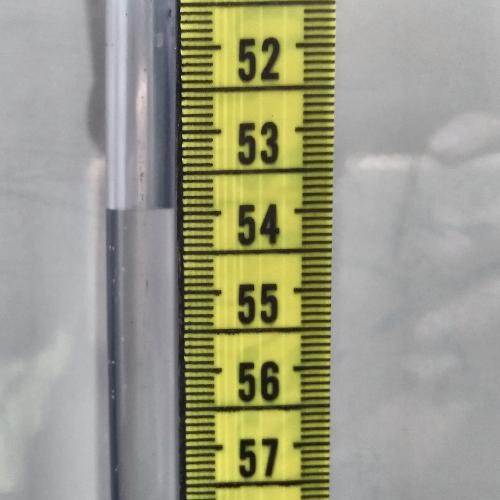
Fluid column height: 53.9 cm